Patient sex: M
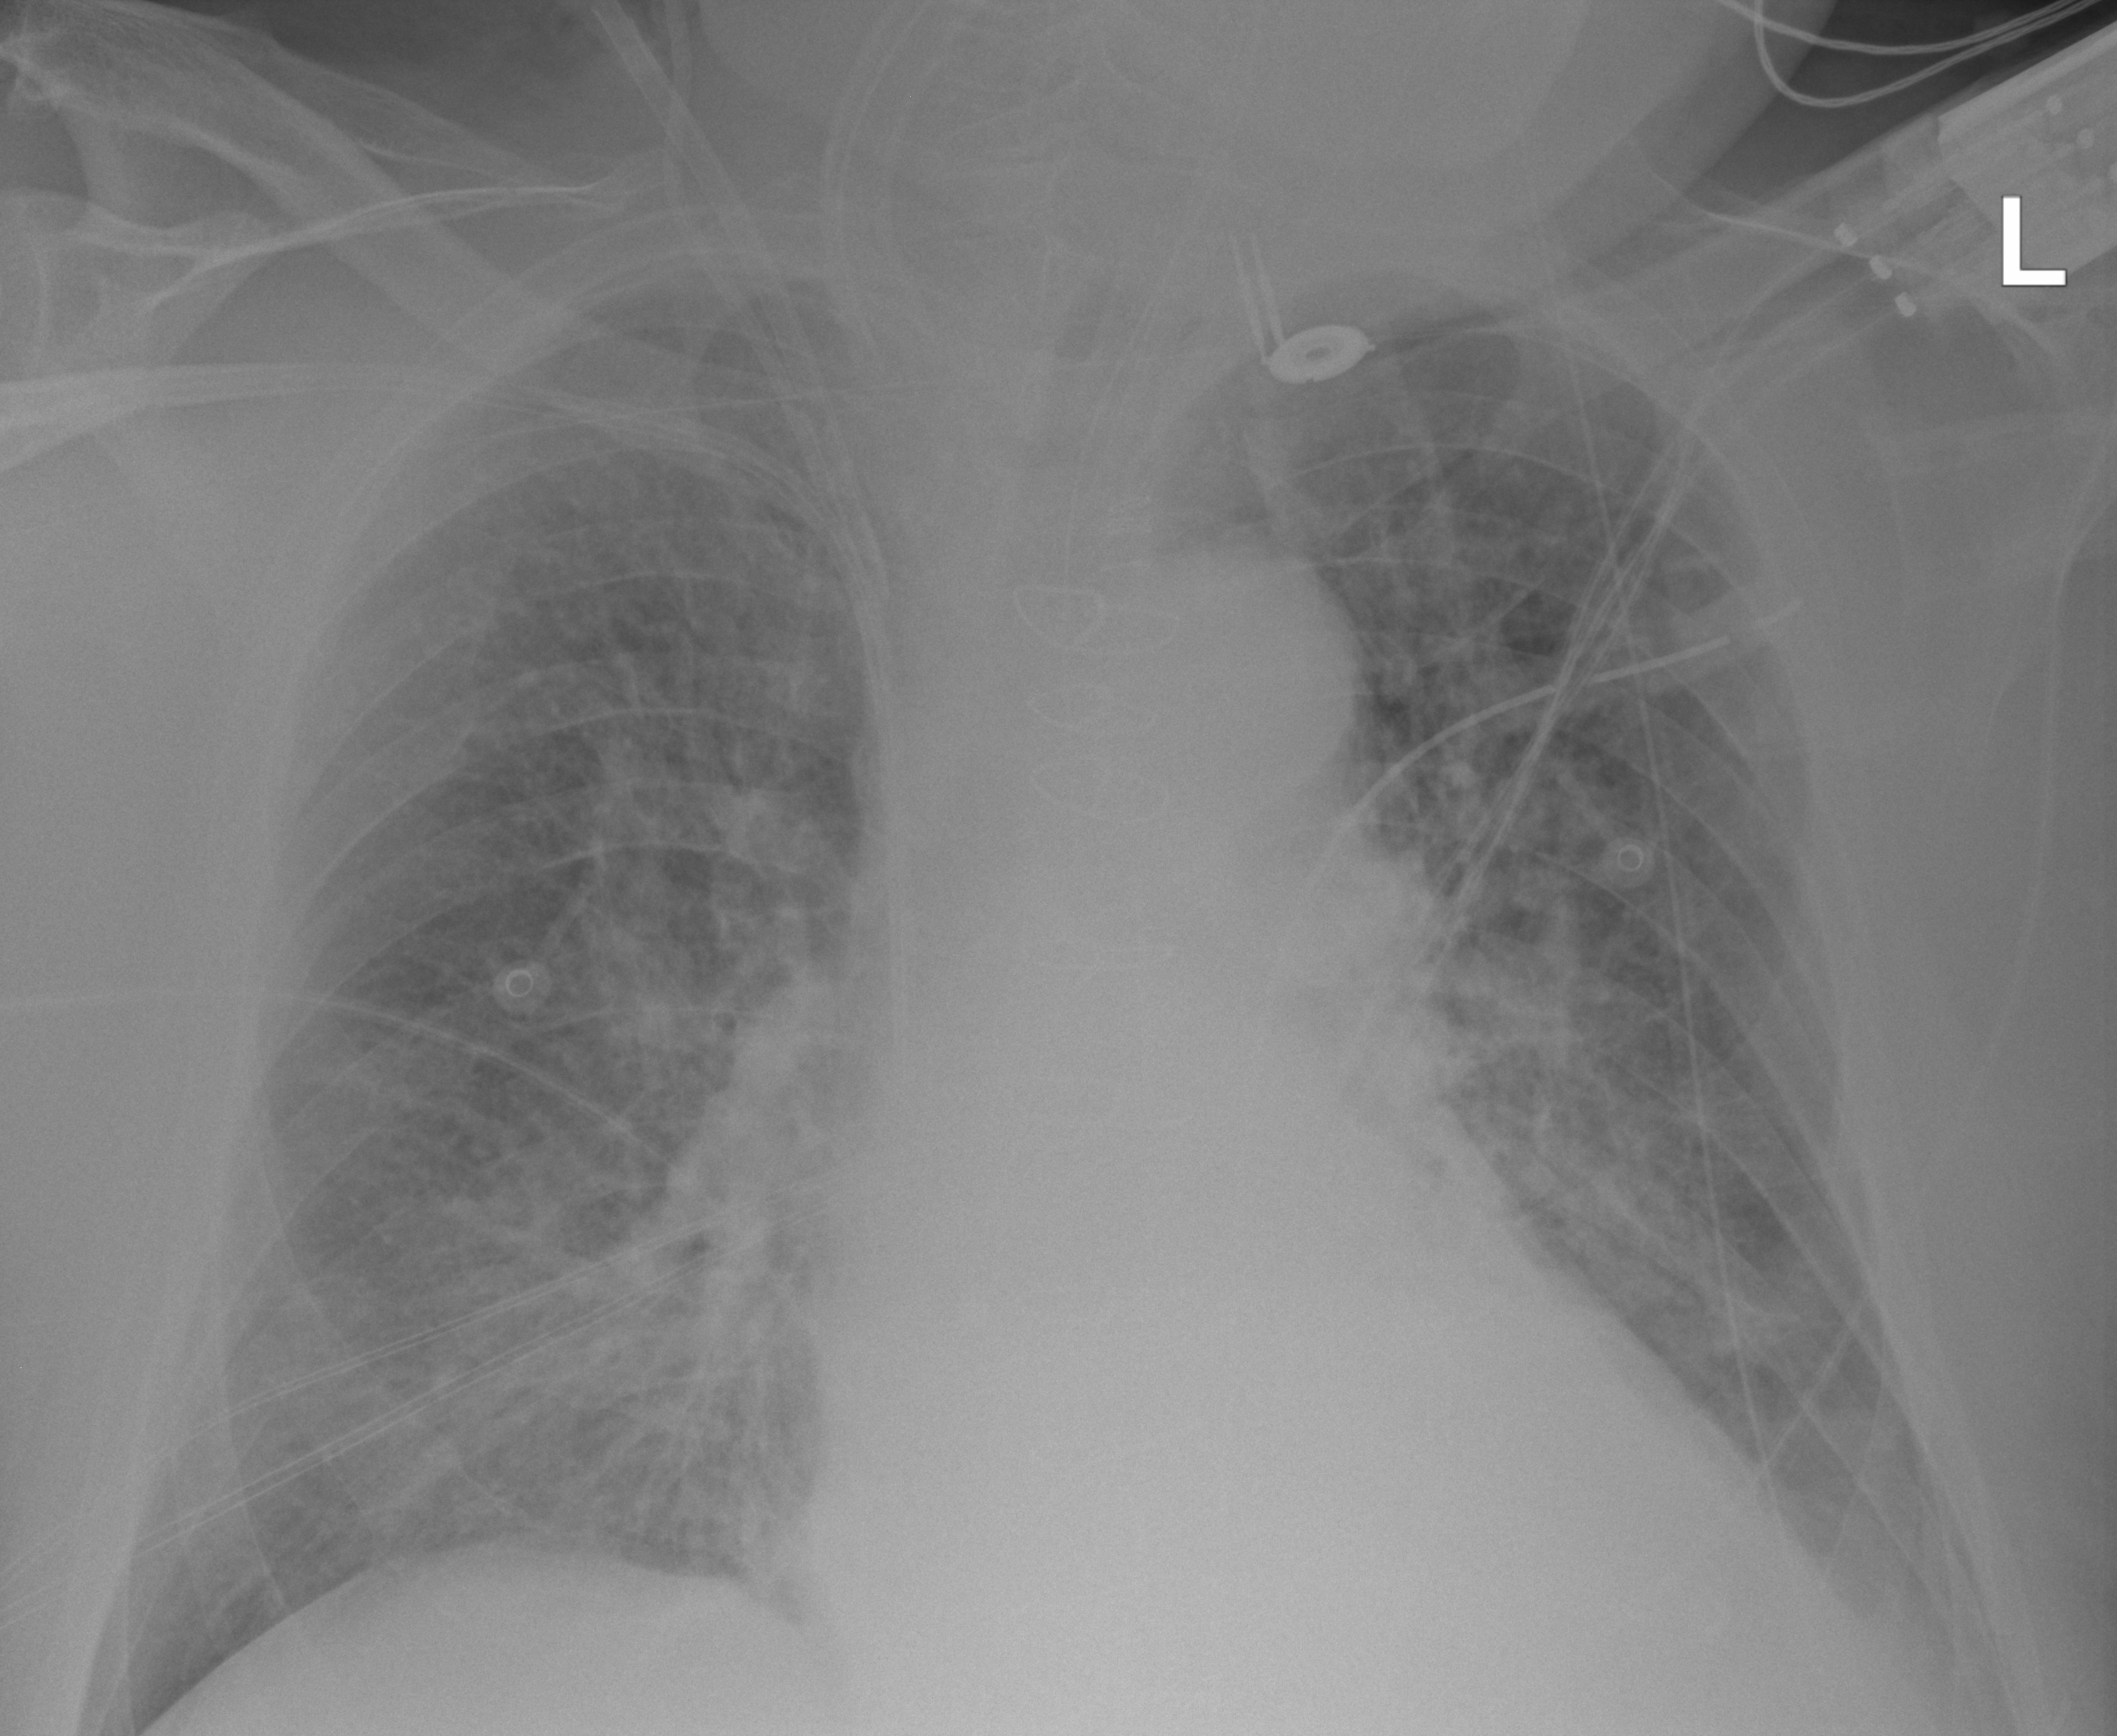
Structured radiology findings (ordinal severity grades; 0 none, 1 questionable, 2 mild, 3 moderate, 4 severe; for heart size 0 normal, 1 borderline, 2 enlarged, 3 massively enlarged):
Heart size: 1
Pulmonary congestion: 3
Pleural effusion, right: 0
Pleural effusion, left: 1
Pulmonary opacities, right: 3
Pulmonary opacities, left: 3
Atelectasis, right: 2
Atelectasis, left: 2